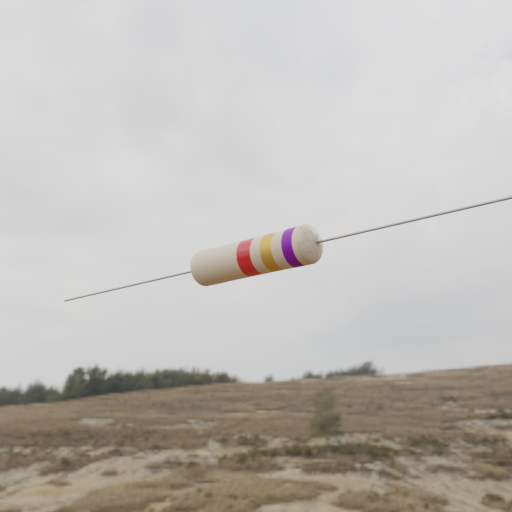
Resistor colour bands (in order): red, gold, violet